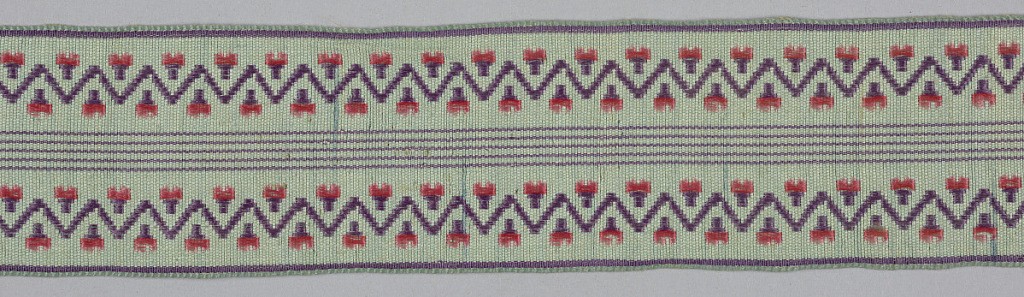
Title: Ribbon
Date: late 19th century
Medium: silk, cotton Technique: plain weave
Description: Green ribbon with purple and pink ornament.